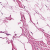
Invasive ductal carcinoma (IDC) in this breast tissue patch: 0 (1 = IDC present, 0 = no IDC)